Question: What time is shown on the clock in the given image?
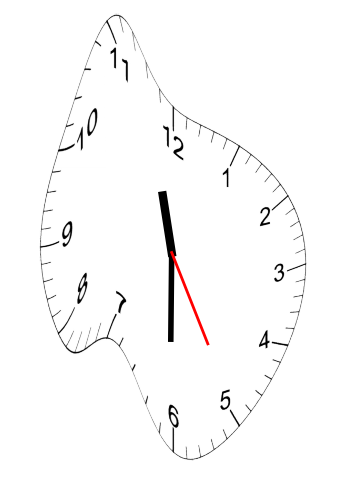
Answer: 11:30:25